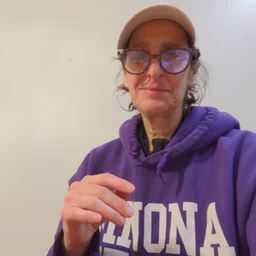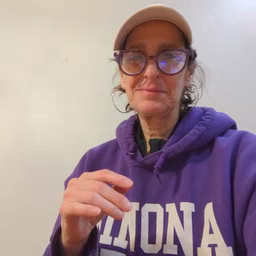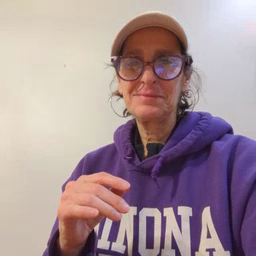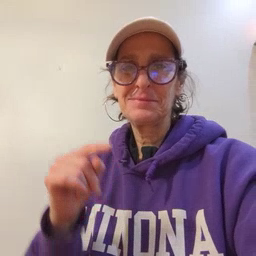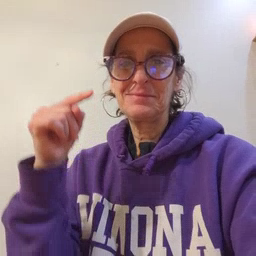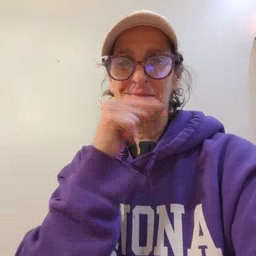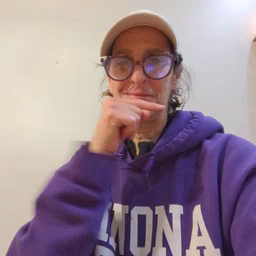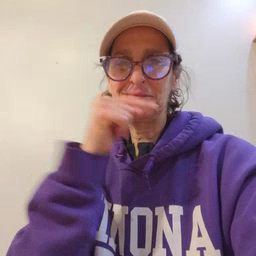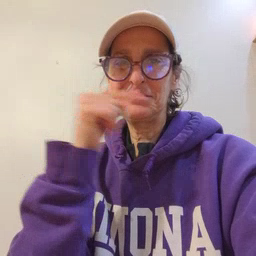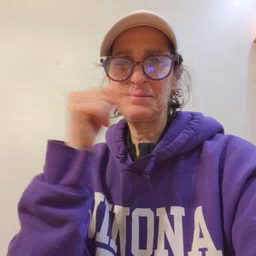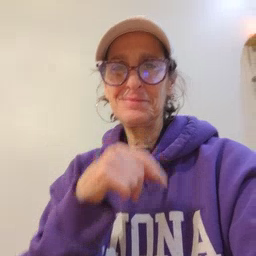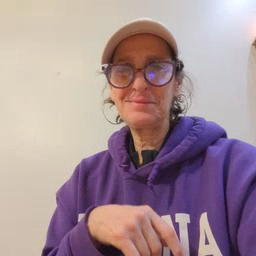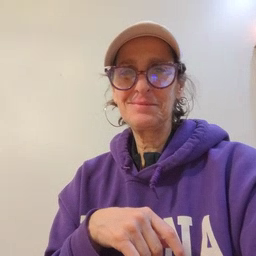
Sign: toothbrush